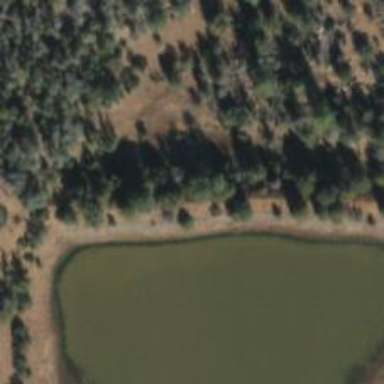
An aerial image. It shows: Reservoir area.